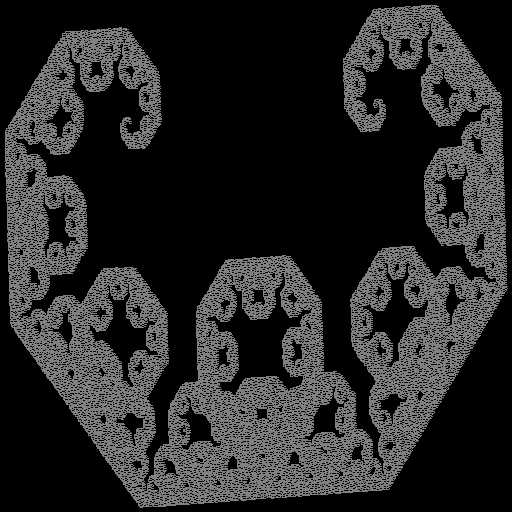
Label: c_curve